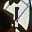
Label: 1